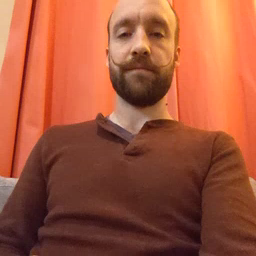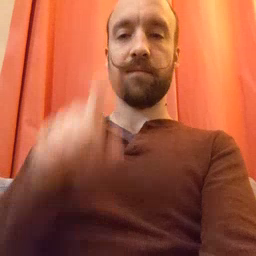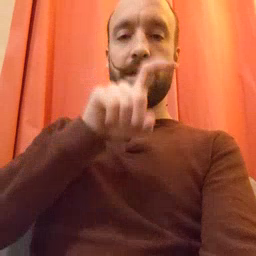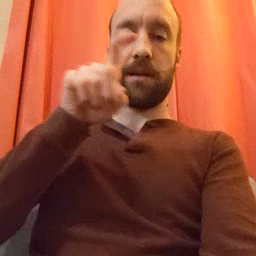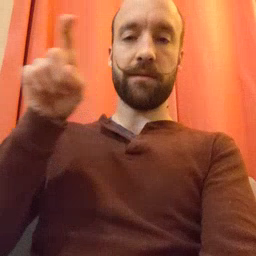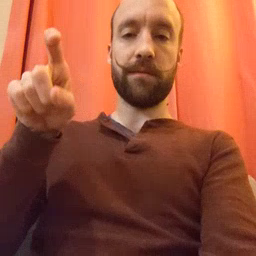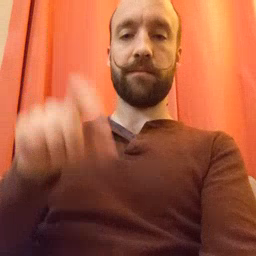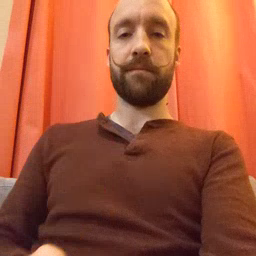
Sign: closet